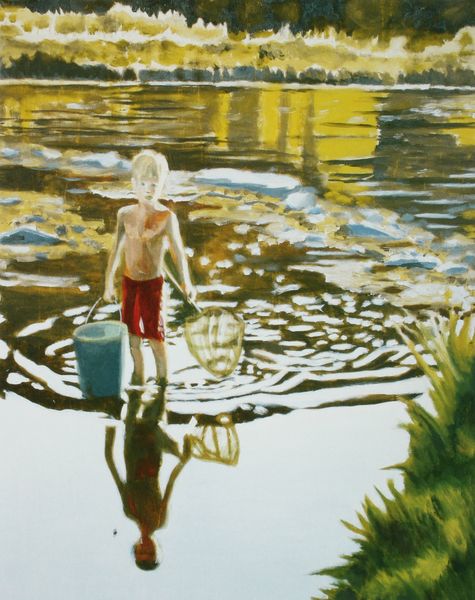
Titel: Fischen
Künstler: Leif Trenkler
Institution: Privatsammlung
Schlagwörter: blau, nackt, wasser, bäume, gelb, grün, see, ufer, braun, hell, gras, rot, wiese, blond, hose, stehen, natur, schilf, spiegelung, gewässer, kind, kreis, wellen, spiegelbild, tag, reflexe, streifen, spiegeln, glatt, junge, warten, knöchel, tageslicht, badehose, kreisförmig, eimer, köcher, netz, fischen, fischernetz, kescher, fischnetz, juhran, knöcheltief, käscher